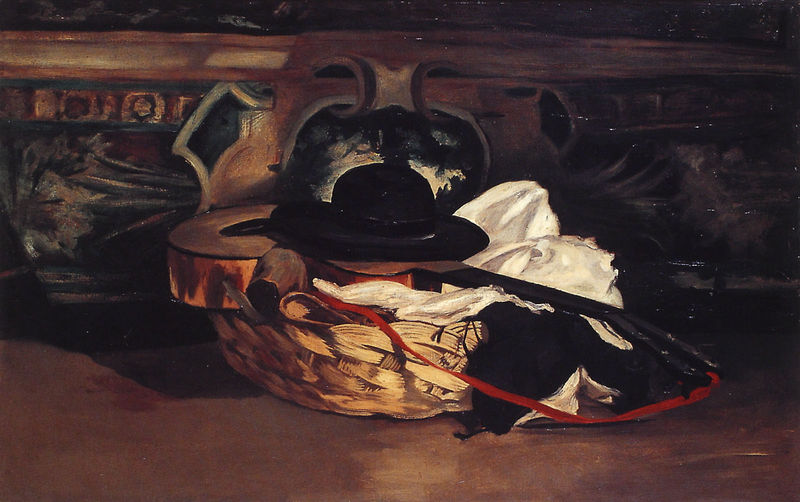
Titel: Hut und Gitarre
Künstler: Édouard Manet
Institution: Avignon, Musée Calvet
Schlagwörter: gemälde, schatten, weiß, grün, hut, schwarz, rot, ornament, hemd, band, barock, instrument, öl, gewand, kostüm, realismus, klassizismus, gitarre, stilleben, romantik, ölgemälde, musikinstrument, korb, stileben, saite, malerisch, schwaz